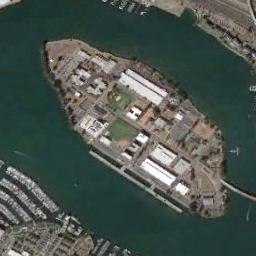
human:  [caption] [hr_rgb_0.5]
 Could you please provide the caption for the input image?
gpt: The central island has lots of buildings and the color of the river is green .

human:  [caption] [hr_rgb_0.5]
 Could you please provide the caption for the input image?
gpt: The island is desolate .

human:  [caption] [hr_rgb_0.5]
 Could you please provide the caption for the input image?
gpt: There are many buildings of different sizes and shapes on the island .

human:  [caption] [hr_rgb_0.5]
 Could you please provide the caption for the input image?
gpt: A shuttle-shaped island surrounded by turquoise waters between the two banks  There are houses and other buildings on the island .

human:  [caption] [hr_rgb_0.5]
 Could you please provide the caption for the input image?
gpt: There are some white buildings on the island in river .